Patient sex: M
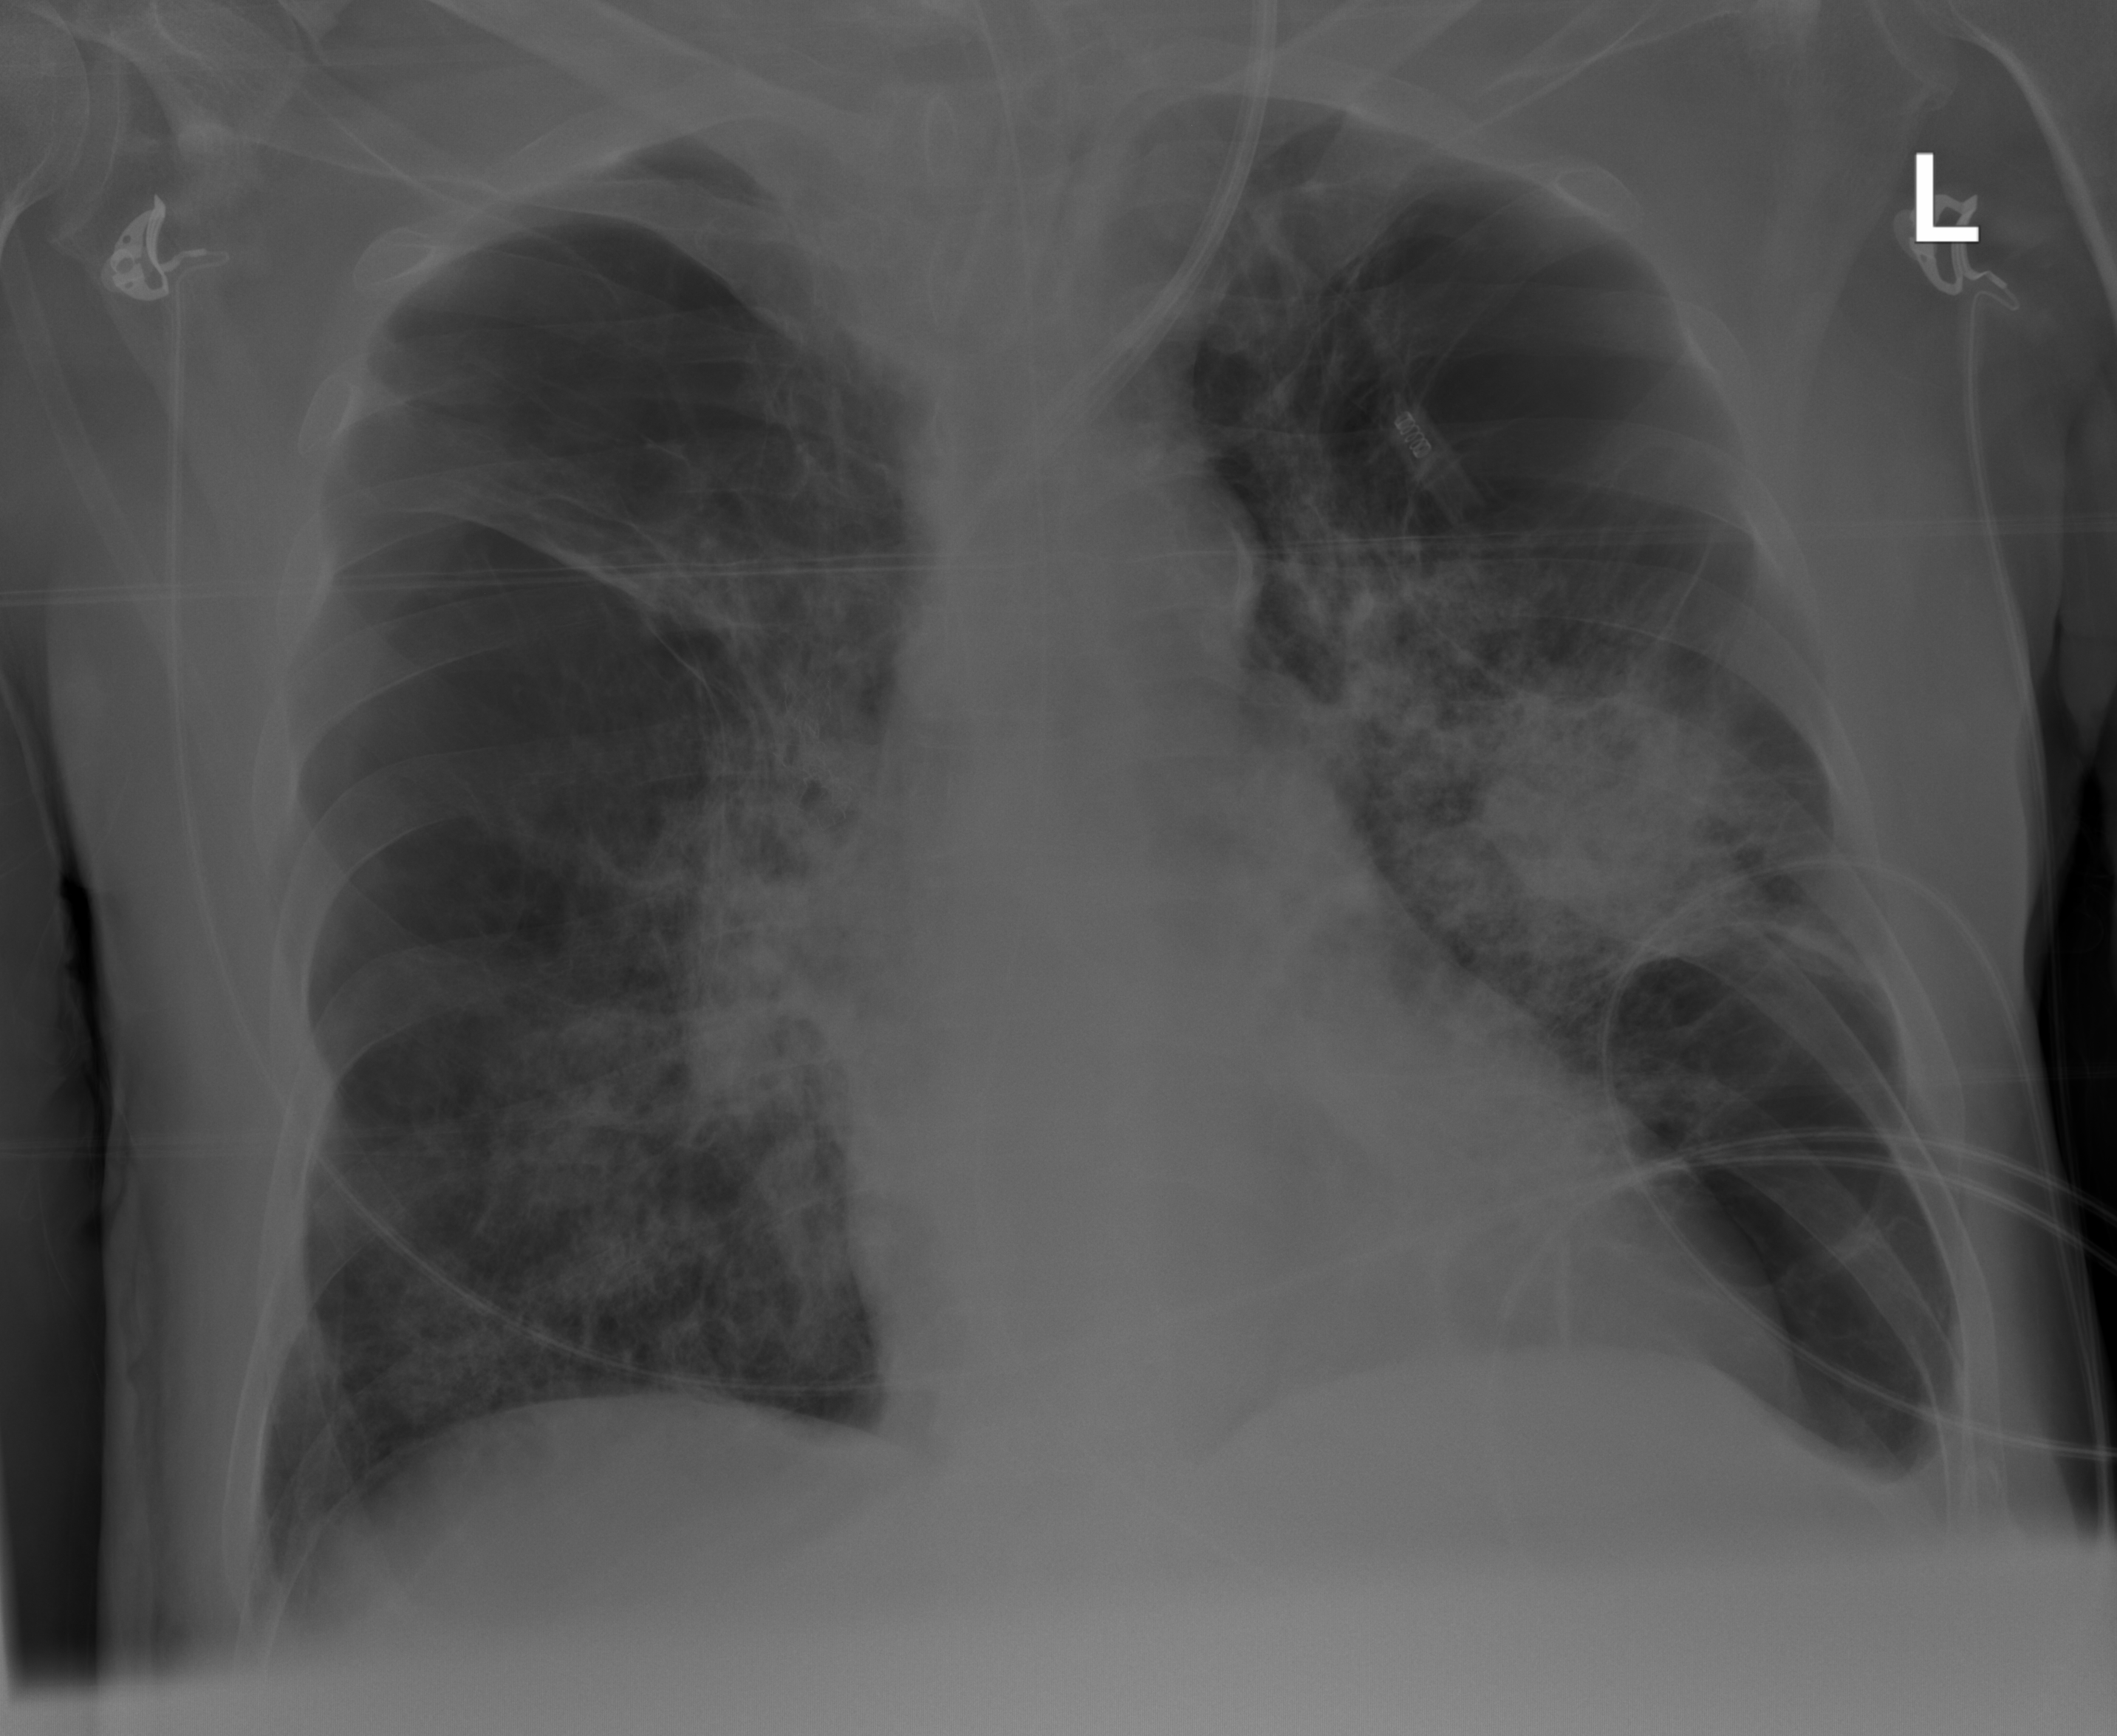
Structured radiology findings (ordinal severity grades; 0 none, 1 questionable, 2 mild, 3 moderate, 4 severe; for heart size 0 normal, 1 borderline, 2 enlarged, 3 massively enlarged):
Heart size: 0
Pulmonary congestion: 1
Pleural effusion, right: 0
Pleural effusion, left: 0
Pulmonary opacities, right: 2
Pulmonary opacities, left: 2
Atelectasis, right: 3
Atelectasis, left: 3